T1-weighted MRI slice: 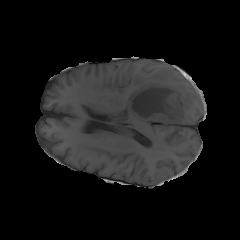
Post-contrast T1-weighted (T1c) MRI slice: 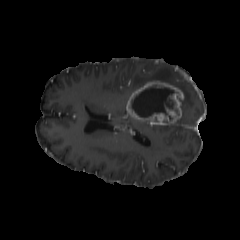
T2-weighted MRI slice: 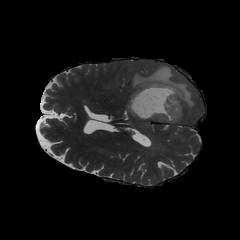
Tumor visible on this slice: yes